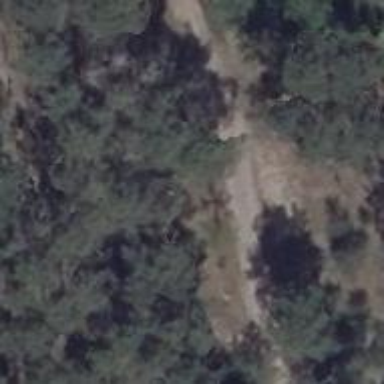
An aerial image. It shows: Sandy track road with grade4 tracktype.